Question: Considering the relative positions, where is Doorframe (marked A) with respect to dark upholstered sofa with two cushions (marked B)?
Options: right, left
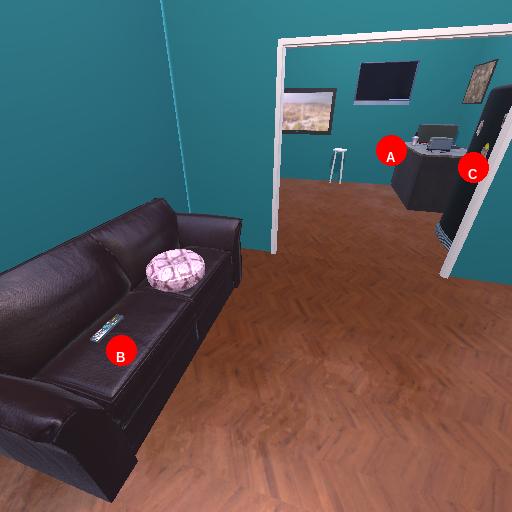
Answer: right